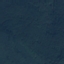
Label: Forest